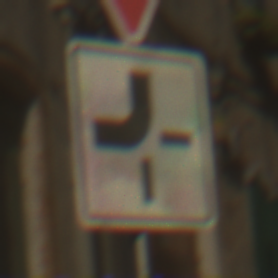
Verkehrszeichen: VerlaufVorfahrtsstrasse2
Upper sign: VorfahrtGewaehren
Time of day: Midday
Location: Outdoor (Urban)
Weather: Clear
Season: NotSpecified
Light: Natural